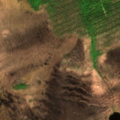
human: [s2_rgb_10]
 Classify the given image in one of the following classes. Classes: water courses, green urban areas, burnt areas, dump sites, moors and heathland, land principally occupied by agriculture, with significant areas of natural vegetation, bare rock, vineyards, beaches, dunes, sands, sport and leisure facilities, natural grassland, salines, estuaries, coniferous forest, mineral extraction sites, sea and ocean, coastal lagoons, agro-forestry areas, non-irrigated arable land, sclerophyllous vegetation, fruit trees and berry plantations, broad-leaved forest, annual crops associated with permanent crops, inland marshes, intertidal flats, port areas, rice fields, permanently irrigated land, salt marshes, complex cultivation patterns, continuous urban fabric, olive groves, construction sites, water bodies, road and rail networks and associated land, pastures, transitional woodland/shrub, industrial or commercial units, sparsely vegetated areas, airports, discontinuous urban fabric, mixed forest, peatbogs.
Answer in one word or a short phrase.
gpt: mixed forest, peatbogs